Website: bh-photo
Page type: gifting
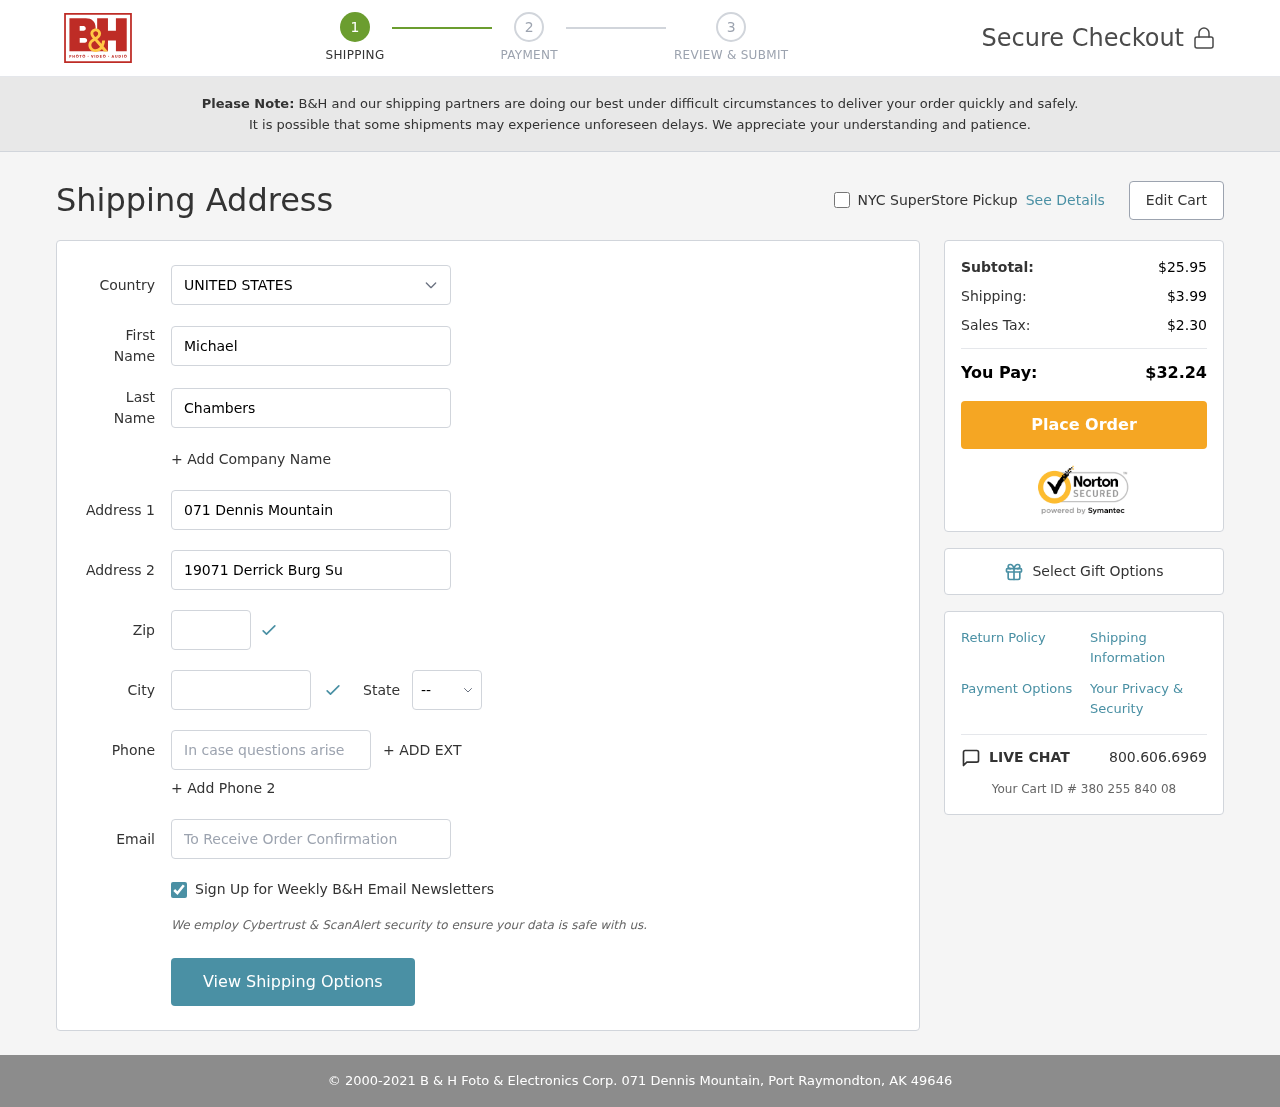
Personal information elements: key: PII_CITY
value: Port Raymondton
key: PII_COUNTRY
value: United States
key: PII_EMAIL
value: mchambers@yahoo.com
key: PII_FIRSTNAME
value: Michael
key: PII_LASTNAME
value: Chambers
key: PII_PHONE
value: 5945455602
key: PII_POSTCODE
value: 49646
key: PII_STATE_ABBR
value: AK
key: PII_STREET
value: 071 Dennis Mountain
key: PII_STREET2
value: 19071 Derrick Burg Suite 240
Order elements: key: ORDER_SUBTOTAL
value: $25.95
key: ORDER_SHIPPING_COST
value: $3.99
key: ORDER_TAX
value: $2.30
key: ORDER_TOTAL
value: $32.24
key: ORDER_ID
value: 380 255 840 08